Question: I've been doing all 'em' based coding, so when I inspect my element and get a width in 'px', it's just an extra step to do the math. Is it possible to change the units from 'px' to 'em' in Chrome Developer Tools?

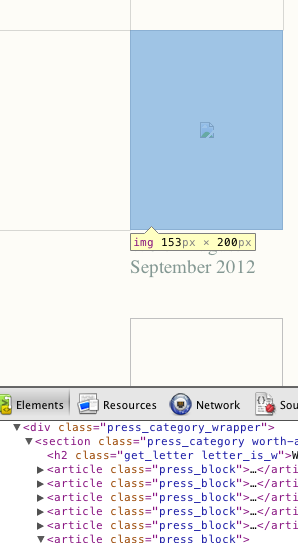
Answer: Not really. The box dimensions are just the 'offsetWidth' and 'offsetHeight' of the focused element displayed there for your convenience.